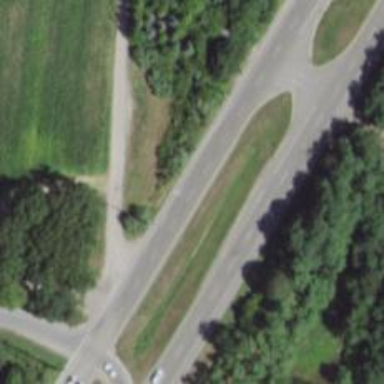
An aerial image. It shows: Asphalt road designated as trunk highway.